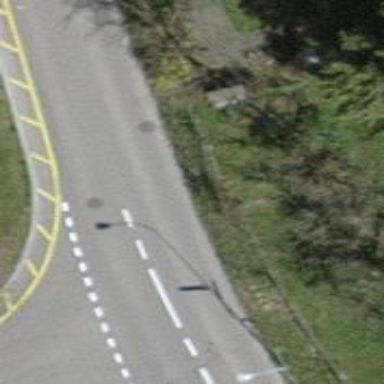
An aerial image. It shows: Tertiary road.